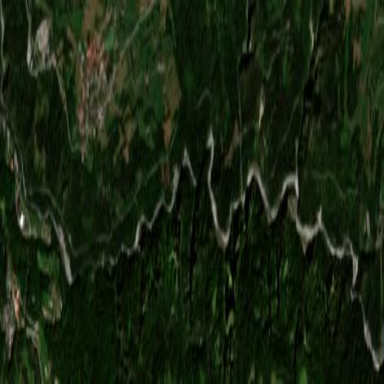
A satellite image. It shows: River flowing through natural water landscape.